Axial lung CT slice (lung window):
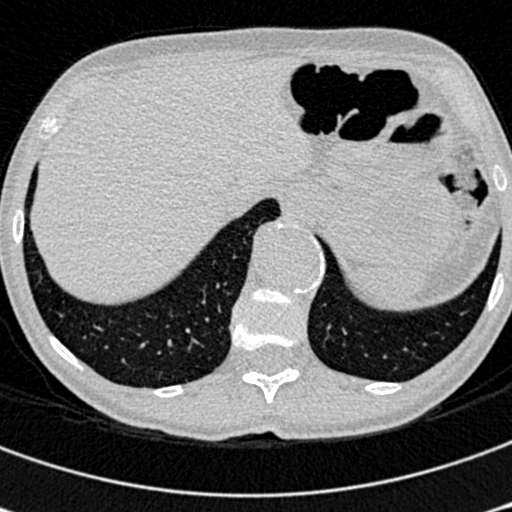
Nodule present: no